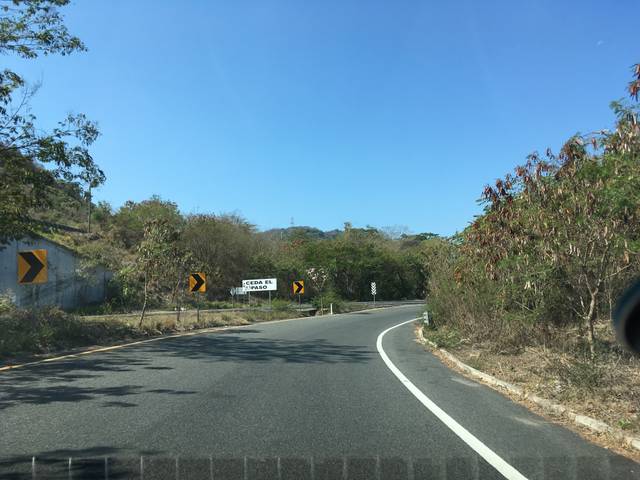
Region: Mexico
Coordinates: 17.666, -101.573